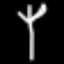
Label: fork